Field crop: maize
Growth stage: 2
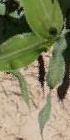
Species: maize